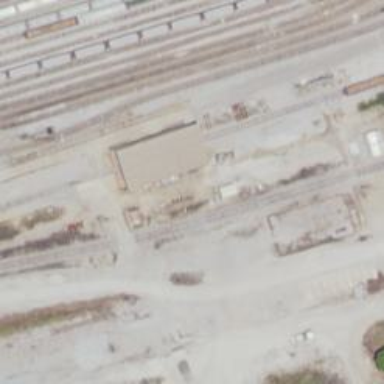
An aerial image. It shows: Rail spur service.